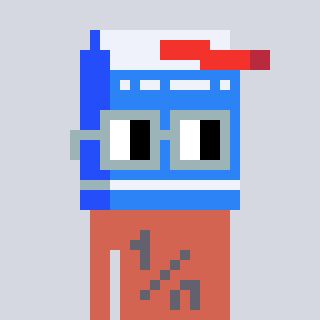
a pixel art character with square dark gray glasses, a milk-shaped head and a peachy-colored body on a cool background